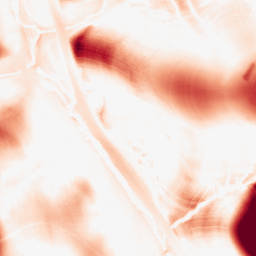
Category: morphological
Decomposition family: tophat
Decomposition parameters: size: 50
mode: white
Upsampling method: bicubic
Upsampling parameters: scale: 4
Upsampling scale: 4